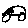
Label: car